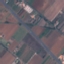
Land use / land cover class: Highway